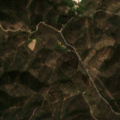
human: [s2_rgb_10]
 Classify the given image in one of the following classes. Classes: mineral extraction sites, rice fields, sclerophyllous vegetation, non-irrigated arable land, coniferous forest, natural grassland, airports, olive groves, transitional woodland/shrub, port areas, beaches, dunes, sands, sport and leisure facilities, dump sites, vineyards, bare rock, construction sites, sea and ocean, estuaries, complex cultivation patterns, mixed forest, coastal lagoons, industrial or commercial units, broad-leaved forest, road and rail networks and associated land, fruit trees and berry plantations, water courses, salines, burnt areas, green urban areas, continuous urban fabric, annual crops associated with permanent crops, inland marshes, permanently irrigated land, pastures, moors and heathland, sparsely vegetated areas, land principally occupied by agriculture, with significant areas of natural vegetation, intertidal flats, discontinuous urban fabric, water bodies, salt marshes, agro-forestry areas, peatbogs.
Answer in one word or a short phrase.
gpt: broad-leaved forest, sclerophyllous vegetation